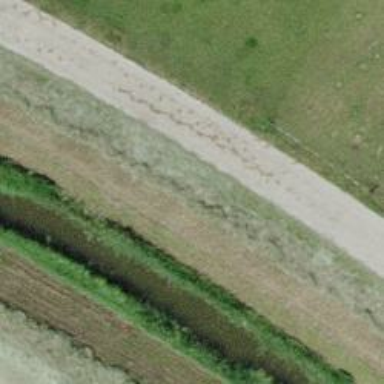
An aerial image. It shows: Agricultural track with grade 1 track surface. Suitable for agricultural vehicles.